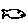
Label: fish